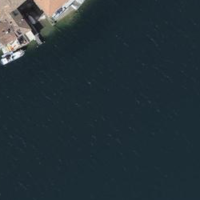
EUNIS habitat code: 14
Species observed at this site:
Impatiens balfourii